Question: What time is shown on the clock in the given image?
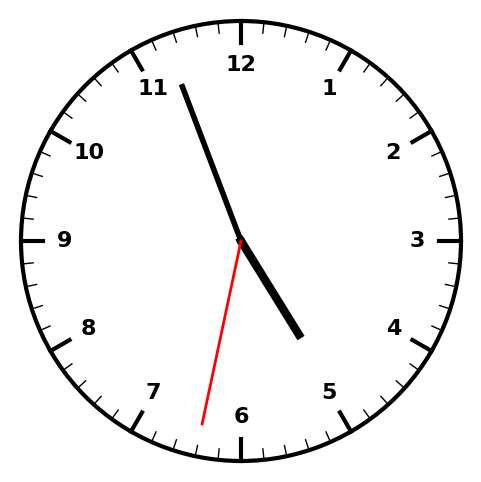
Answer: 04:56:32